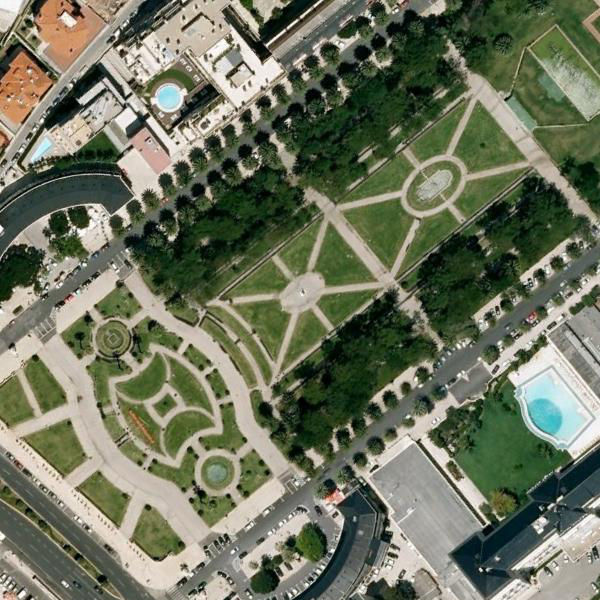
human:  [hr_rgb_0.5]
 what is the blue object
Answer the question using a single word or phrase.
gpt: pond